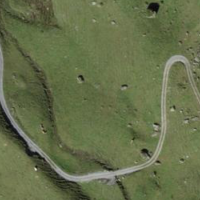
EUNIS habitat code: 23
Species observed at this site:
Geum rivale